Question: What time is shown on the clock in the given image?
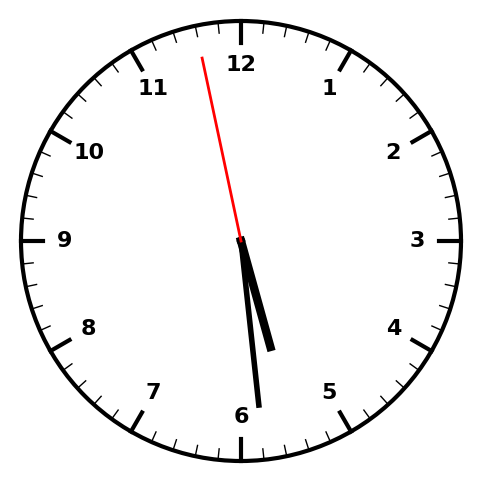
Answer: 05:28:58